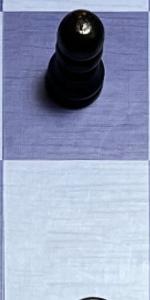
Label: Empty